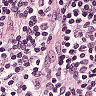
Metastatic tissue present: no